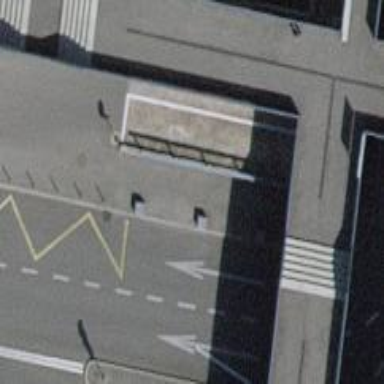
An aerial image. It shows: Motorcycle parking area.